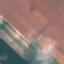
Land use / land cover: AnnualCrop